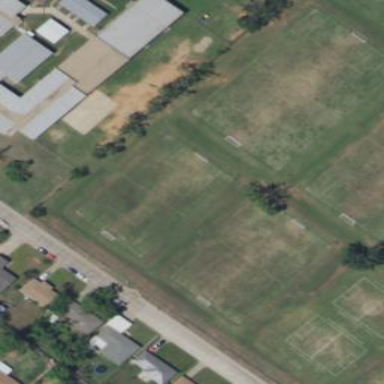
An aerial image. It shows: Grass pitch designated for soccer.